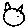
Label: cat